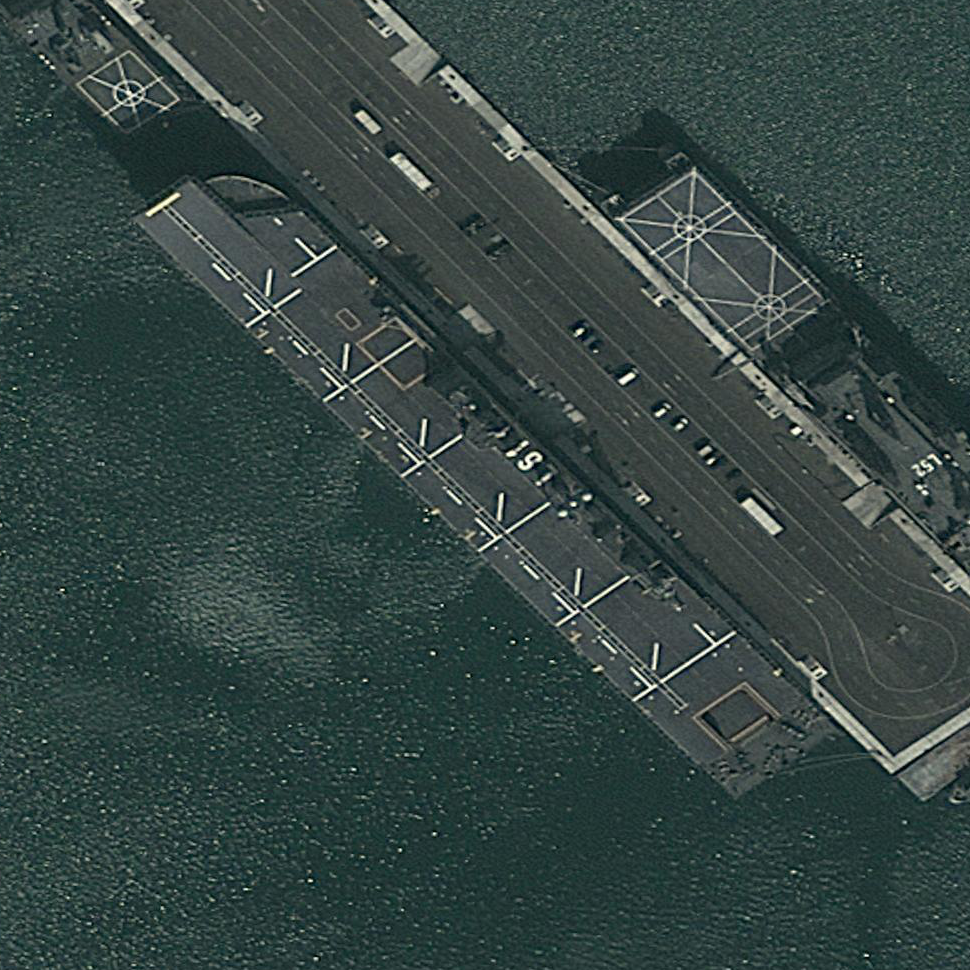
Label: Juan_Carlos_I_Strategic_Projection_Ship